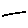
Label: line